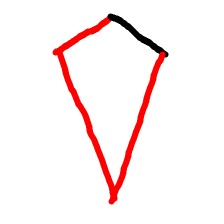
Shape: kite